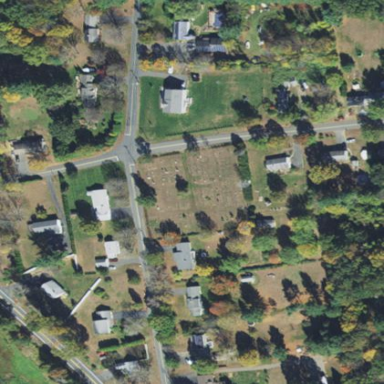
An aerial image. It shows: Cemetery.